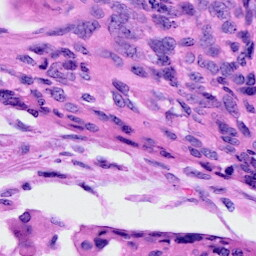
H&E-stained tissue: Cervix